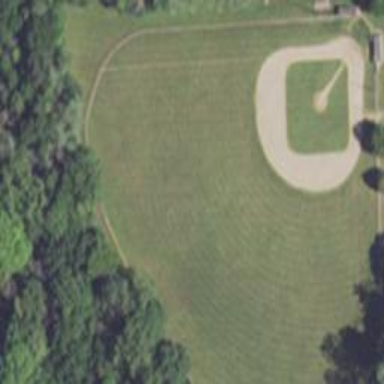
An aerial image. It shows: Baseball pitch for leisure and sports activities.